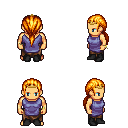
a pixel art fantasy rpg character, male body template, human, tanned skin, chain tabard jacket, robe skirt, light blonde ponytail hairstyle, gold tiara, bracelets, black shoes, four views (front, back, left, right), 2x2 character sprite sheet, small pixel art, hard edges, no anti-aliasing